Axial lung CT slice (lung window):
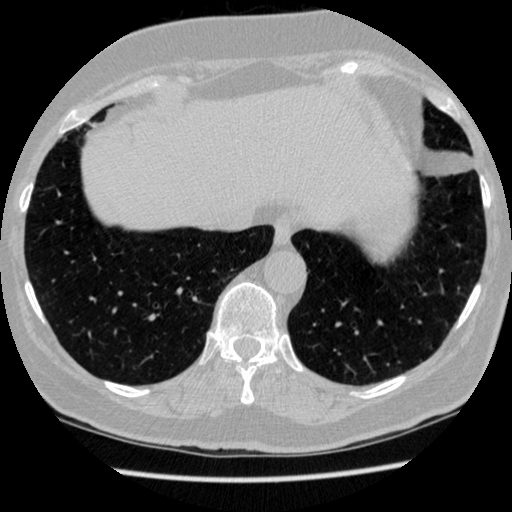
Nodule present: no